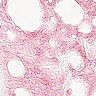
Metastatic tissue present: no